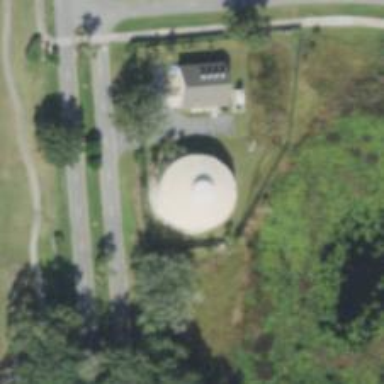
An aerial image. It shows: Water tower that is man-made.